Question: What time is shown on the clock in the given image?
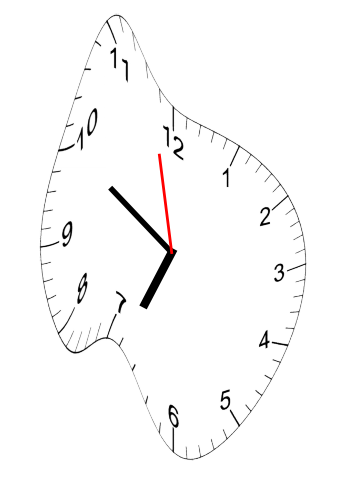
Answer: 06:49:58